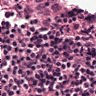
Metastatic tissue present: no